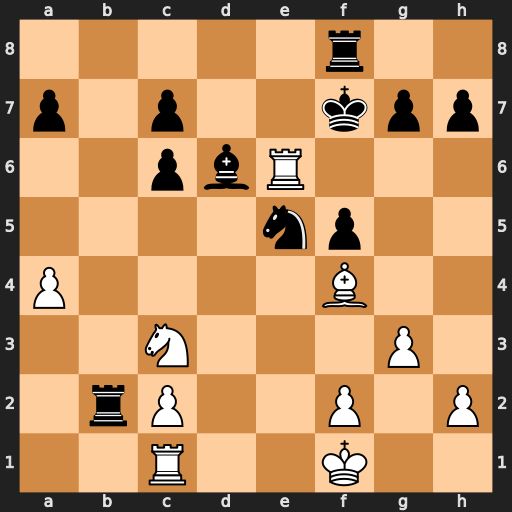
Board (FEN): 5r2/p1p2kpp/2pbR3/4np2/P4B2/2N3P1/1rP2P1P/2R2K2
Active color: w
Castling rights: -
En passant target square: -
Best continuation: Rxe5 Bxe5 Bxe5